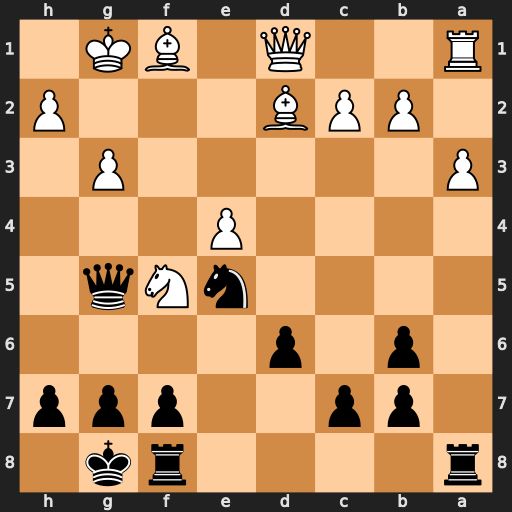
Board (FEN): r4rk1/1pp2ppp/1p1p4/4nNq1/4P3/P5P1/1PPB3P/R2Q1BK1
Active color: b
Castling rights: -
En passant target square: -
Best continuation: Qxd2 Qxd2 Nf3+ Kg2 Nxd2